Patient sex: F
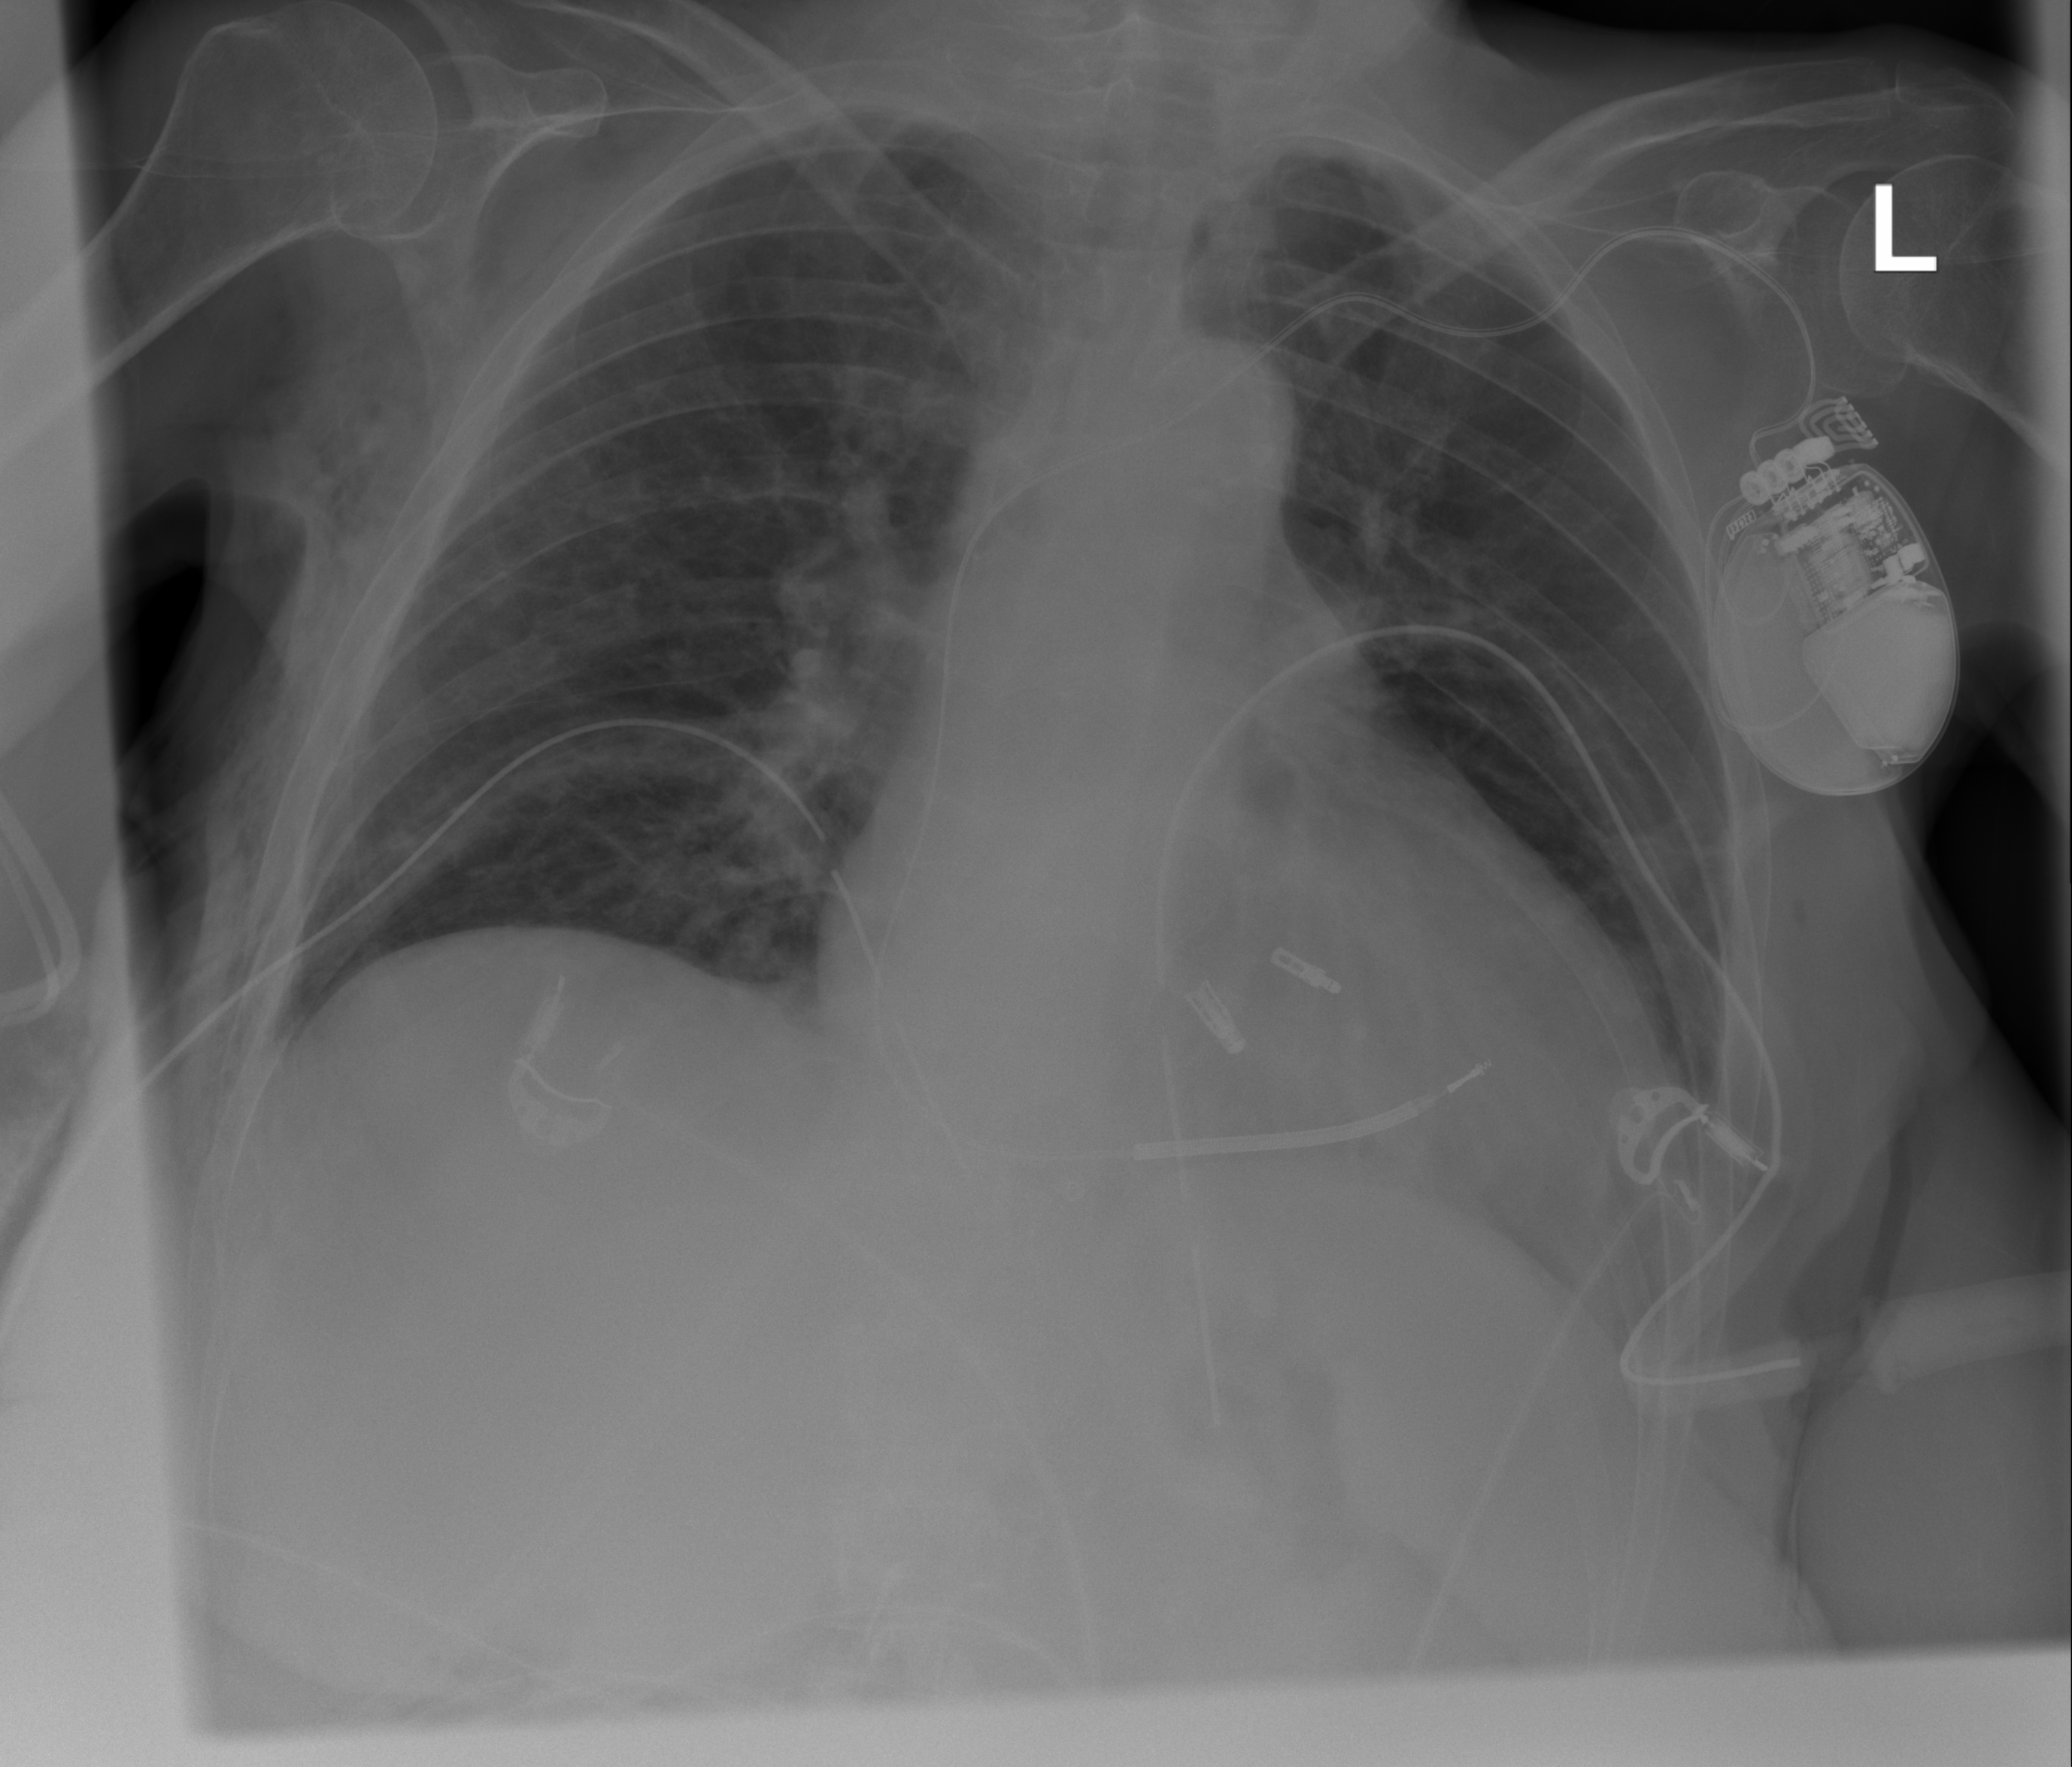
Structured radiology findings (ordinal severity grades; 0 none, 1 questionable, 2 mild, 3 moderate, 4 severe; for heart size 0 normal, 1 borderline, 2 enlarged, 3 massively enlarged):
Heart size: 2
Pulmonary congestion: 2
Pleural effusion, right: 0
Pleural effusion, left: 0
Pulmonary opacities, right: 1
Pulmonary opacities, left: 0
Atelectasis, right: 0
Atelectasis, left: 0